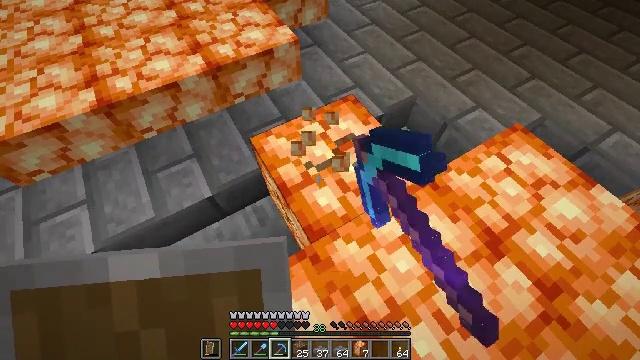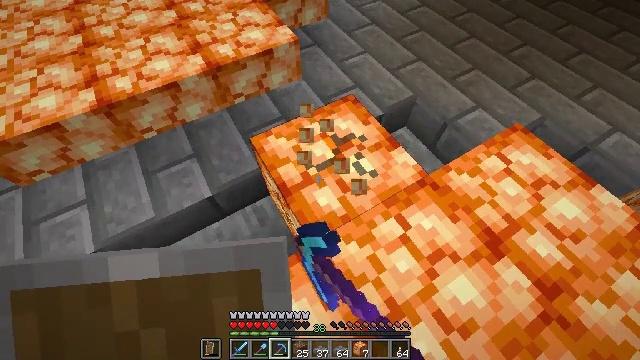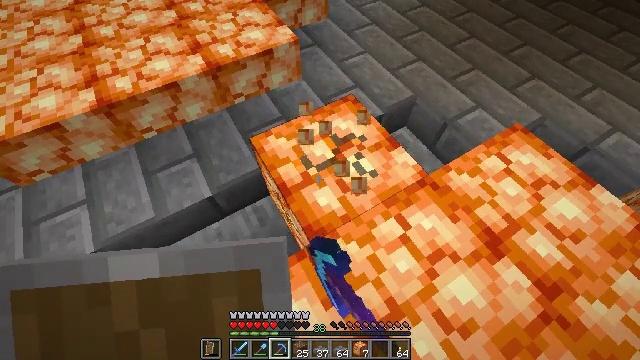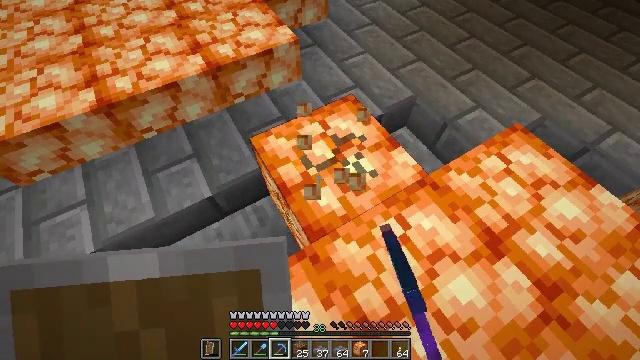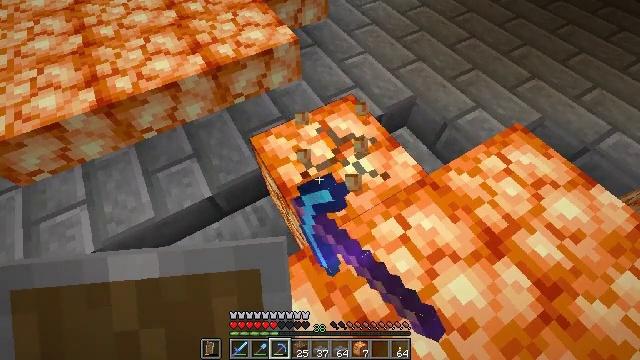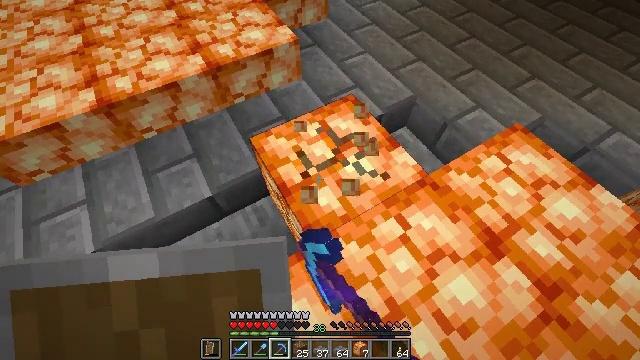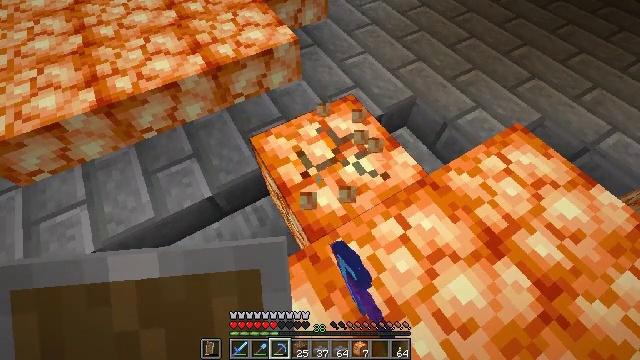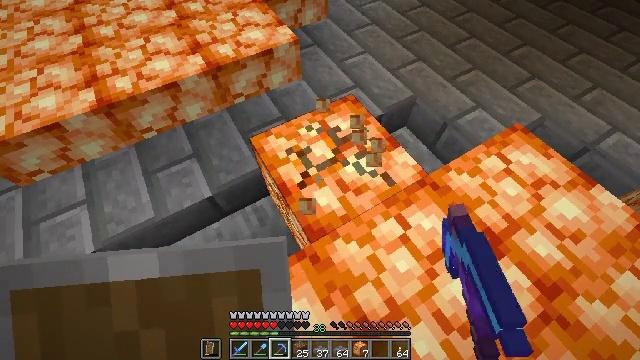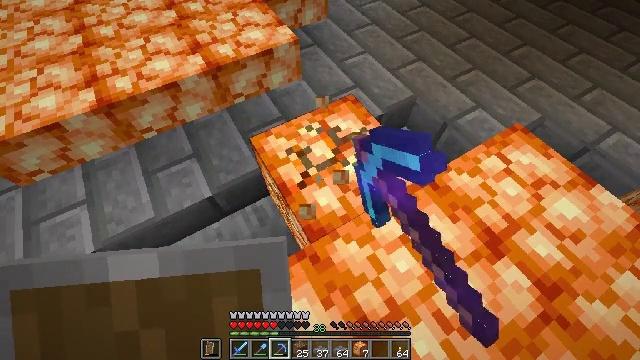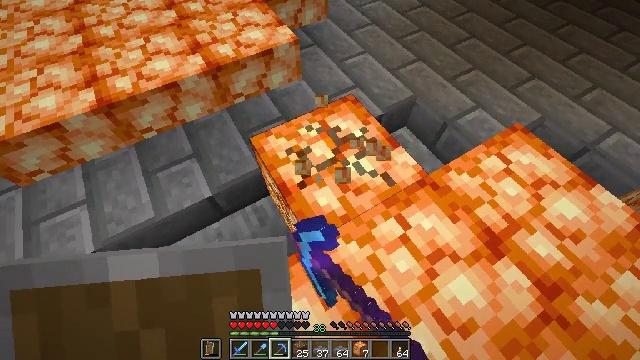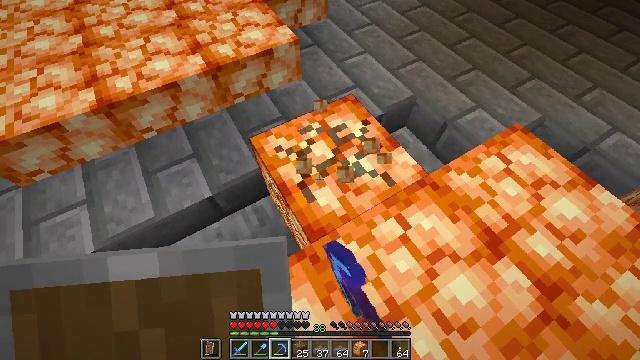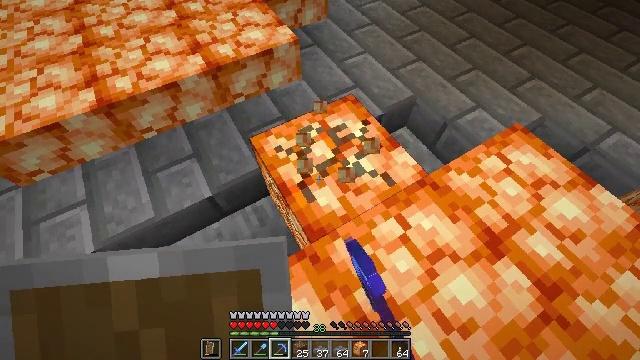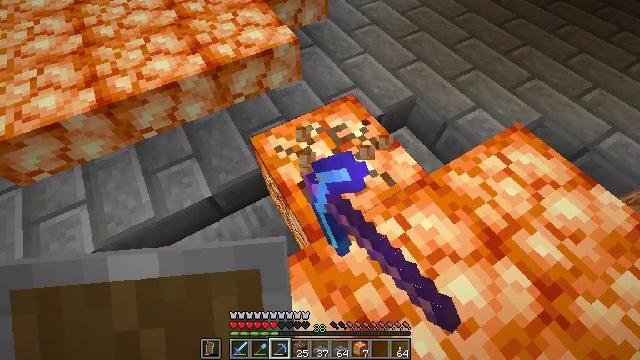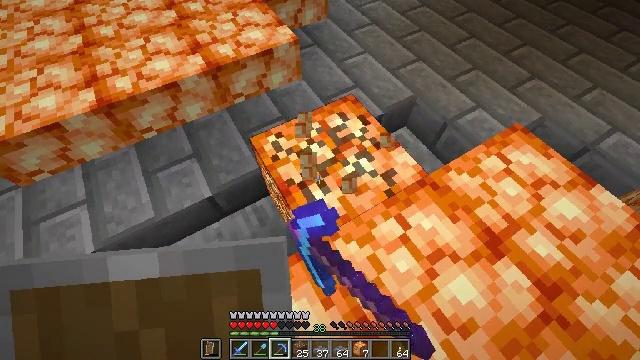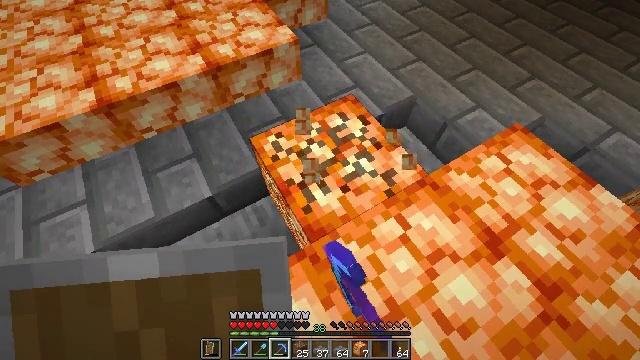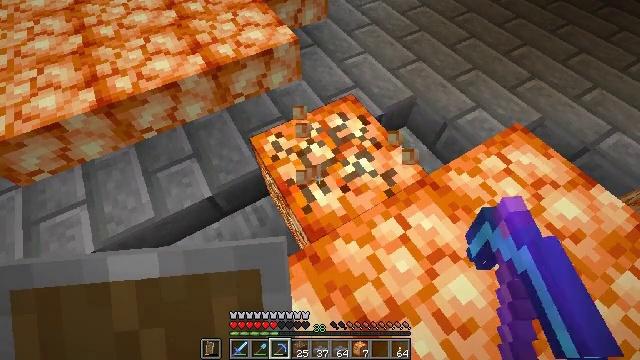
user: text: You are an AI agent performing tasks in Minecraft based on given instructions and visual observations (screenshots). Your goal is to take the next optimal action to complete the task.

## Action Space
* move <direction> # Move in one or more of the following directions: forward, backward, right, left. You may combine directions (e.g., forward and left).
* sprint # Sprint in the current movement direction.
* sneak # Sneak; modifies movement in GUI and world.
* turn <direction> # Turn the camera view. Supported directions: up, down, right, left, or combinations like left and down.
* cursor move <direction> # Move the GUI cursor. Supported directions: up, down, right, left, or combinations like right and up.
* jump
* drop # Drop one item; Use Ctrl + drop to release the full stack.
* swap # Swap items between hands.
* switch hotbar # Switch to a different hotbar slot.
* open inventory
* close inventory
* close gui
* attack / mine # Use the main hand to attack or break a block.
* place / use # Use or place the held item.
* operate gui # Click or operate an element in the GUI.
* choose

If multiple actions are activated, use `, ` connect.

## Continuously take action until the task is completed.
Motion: motion action
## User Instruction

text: Retrieve shroomlight for lighting purposes.
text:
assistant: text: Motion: attack / mine
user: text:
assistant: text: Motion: attack / mine
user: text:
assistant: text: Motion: attack / mine
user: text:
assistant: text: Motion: attack / mine
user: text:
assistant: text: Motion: attack / mine
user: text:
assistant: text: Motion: attack / mine
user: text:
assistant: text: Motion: attack / mine
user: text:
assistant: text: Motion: attack / mine
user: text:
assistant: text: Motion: attack / mine
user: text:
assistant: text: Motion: attack / mine
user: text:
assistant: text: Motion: attack / mine
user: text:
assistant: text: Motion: attack / mine
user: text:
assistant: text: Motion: attack / mine
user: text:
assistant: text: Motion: attack / mine
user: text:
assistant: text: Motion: attack / mine
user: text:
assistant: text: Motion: attack / mine
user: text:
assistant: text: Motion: attack / mine
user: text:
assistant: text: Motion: attack / mine
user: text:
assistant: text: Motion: attack / mine
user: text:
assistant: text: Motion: attack / mine
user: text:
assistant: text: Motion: attack / mine
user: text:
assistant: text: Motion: attack / mine
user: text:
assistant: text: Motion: attack / mine
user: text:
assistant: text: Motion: attack / mine